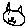
Label: cat